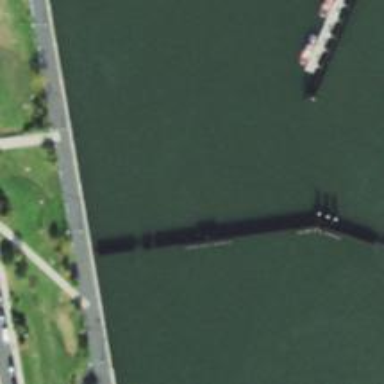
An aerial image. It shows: Breakwater structure.